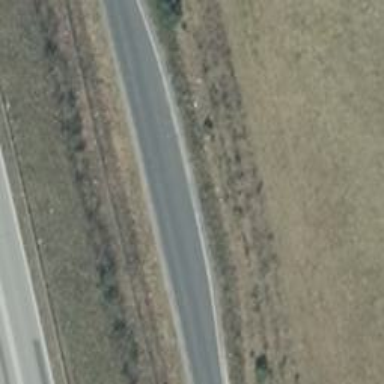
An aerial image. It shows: Passing place on the road.